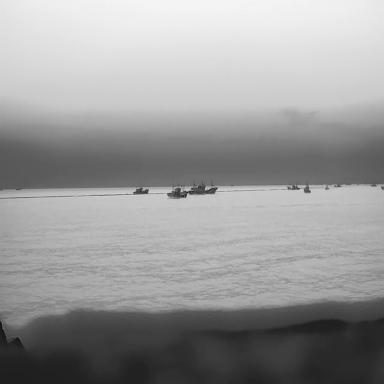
There are ten objects shown in the infrared image, including nine bulk_carriers, and a sailboat.